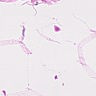
Metastatic tissue present: no